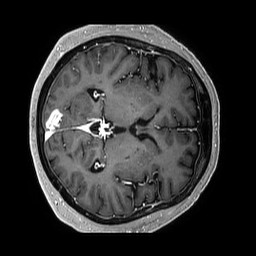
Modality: T1w
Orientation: axial
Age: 66
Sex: male
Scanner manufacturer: philips
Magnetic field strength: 3 T
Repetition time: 0.006582 s
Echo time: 0.002945 s